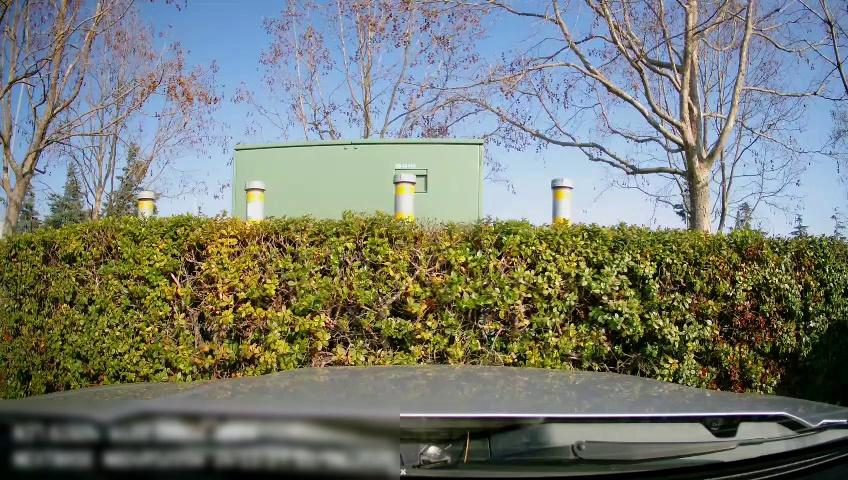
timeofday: Day
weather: Sunny